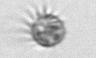
Label: Ciliophora